Question: I configured my Emacs 24.3 under Windows for python using the python.el that comes with Emacs 24.3, following is my snippet for python IDE configuration in init.el
'''
;;; python IDE
;;; setup jedi and autocomplete for python
(require 'jedi)
(add-hook 'python-mode-hook 'jedi:setup)
(setq jedi:setup-keys 1)
(setq jedi:tooltip-method nil)
(add-hook 'python-mode-hook 'auto-complete-mode)
;; (add-hook 'after-init-hook #'global-flycheck-mode) ; flycheck for python
;;; setup ipython for default interpreter
(require 'python)
(require 'ein)
;;; setup ein for ipython notebook support
(setq ein:use-auto-complete-superpack t)
(add-hook 'ein:connect-mode-hook 'ein:jedi-setup)
(setq python-shell-interpreter "C:/Python27/python")
(setq python-shell-interpreter-args "-i C:/Python27/Scripts/ipython-script.py --pylab")
(setq python-shell-prompt-regexp "In \[[0-9]+\]: ")
(setq python-shell-prompt-output-regexp "Out\[[0-9]+\]: ")
(setq python-shell-completion-setup-code
"from IPython.core.completerlib import module_completion")
(setq python-shell-completion-module-string-code
"';'.join(module_completion('''%s'''))
")
(setq python-shell-completion-string-code
"';'.join(get_ipython().Completer.all_completions('''%s'''))
")
'''
it works fine, but I got strange problem for the syntax highlighting as shown in the picture. some of the variables on the left are highlighted as red, and some are not highlighted...
what's wrong there?

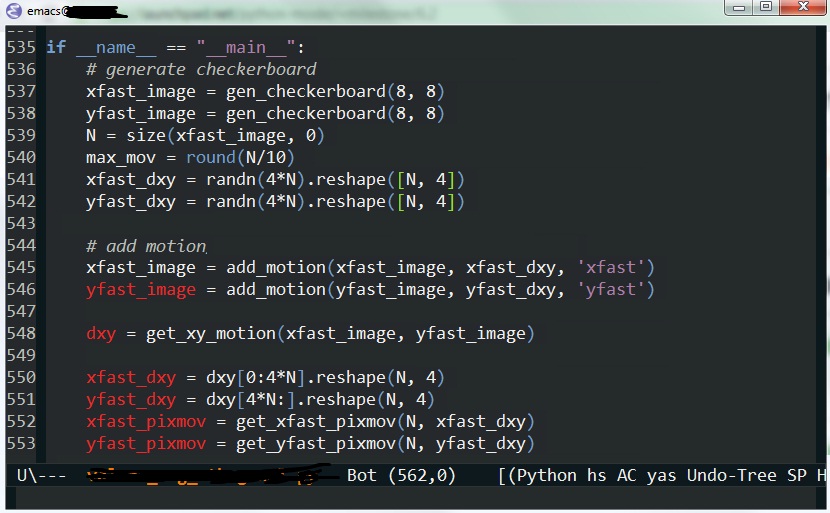
Answer: python.el highlihghts left hand side of assignment in a different color. It is known that it does not work with complex ones [1]. But it looks like the example you showed is simple enough (e.g. 'xfast_image' at line 537). If you have Python code snippet to reproduce the issue, sending bug report would help Emacs devs [2].
- <URL>